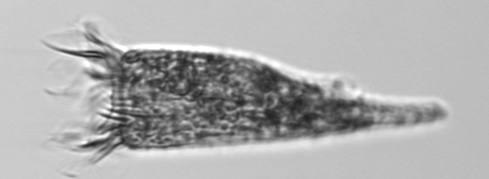
Label: Strombidium_conicum